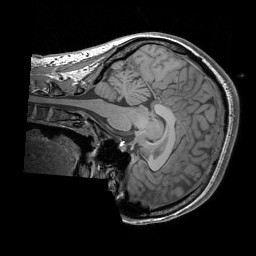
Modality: T1w
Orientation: sagittal
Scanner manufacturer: siemens
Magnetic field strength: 3 T
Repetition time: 1.83 s
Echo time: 0.00303 s